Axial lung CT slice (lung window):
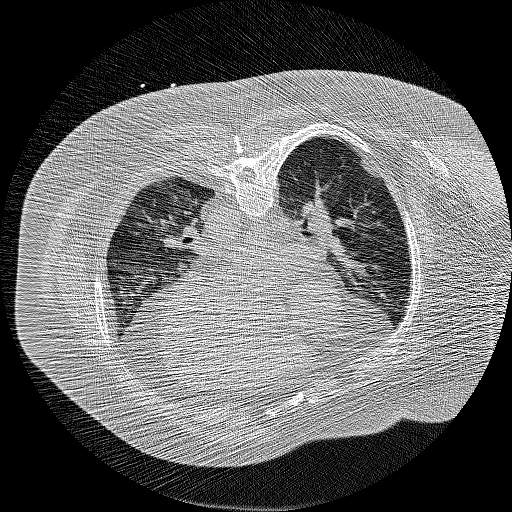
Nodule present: no